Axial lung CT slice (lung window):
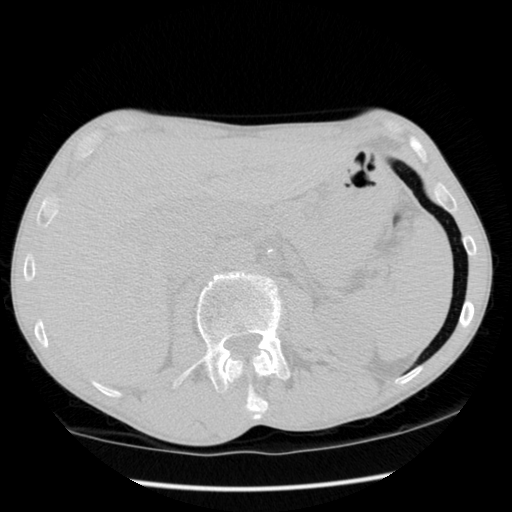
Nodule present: no